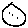
Label: moon